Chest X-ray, PA view. Patient: 54 years old, sex M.
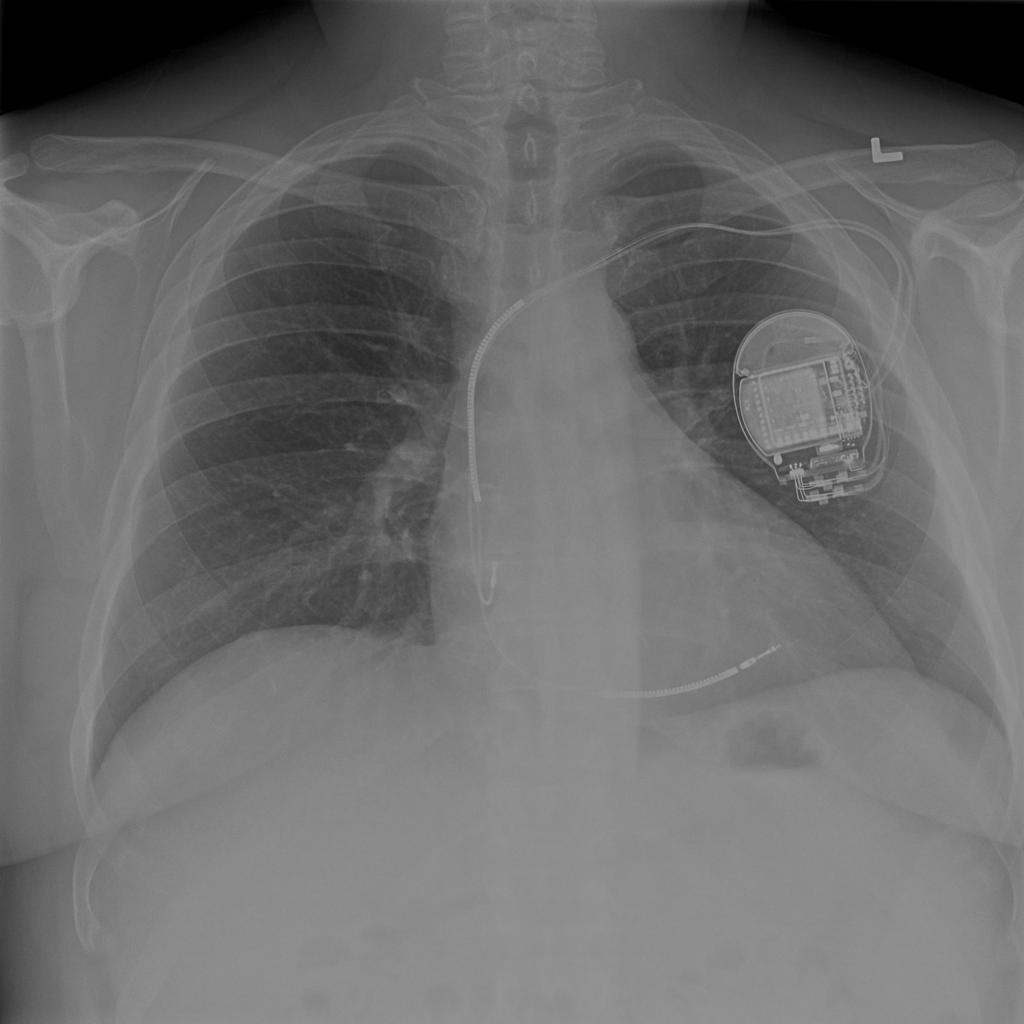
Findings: Cardiomegaly